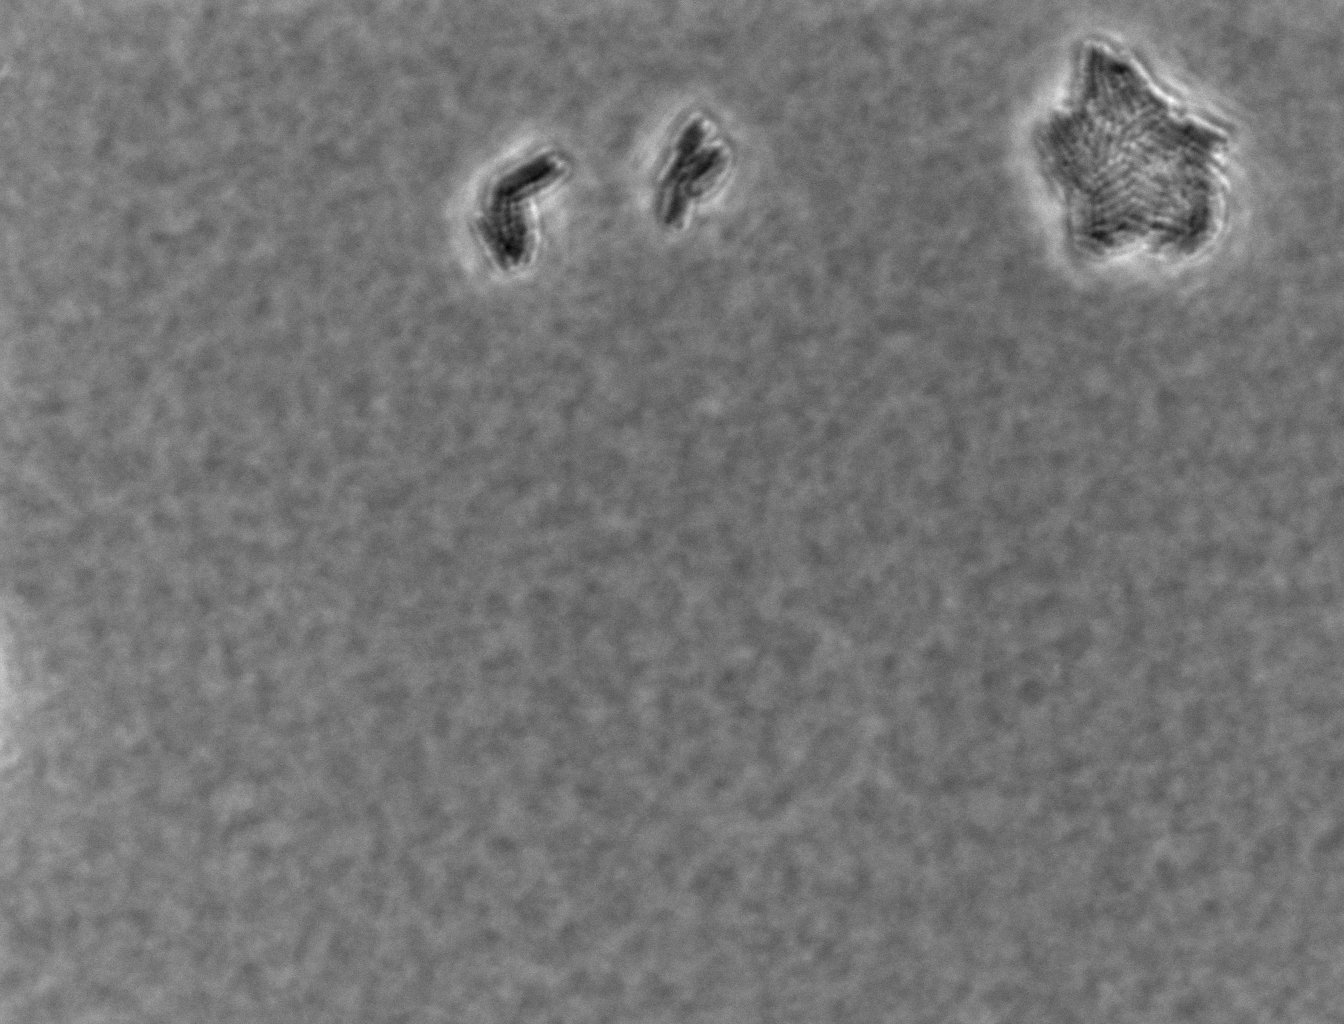
Defocused phase contrast microscopy, 60x objective, 3 h incubation